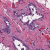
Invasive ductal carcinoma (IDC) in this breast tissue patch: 1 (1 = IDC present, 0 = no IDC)